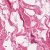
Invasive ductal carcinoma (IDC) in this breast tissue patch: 0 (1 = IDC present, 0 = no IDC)